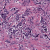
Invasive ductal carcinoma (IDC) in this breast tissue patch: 1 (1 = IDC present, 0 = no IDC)